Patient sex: M
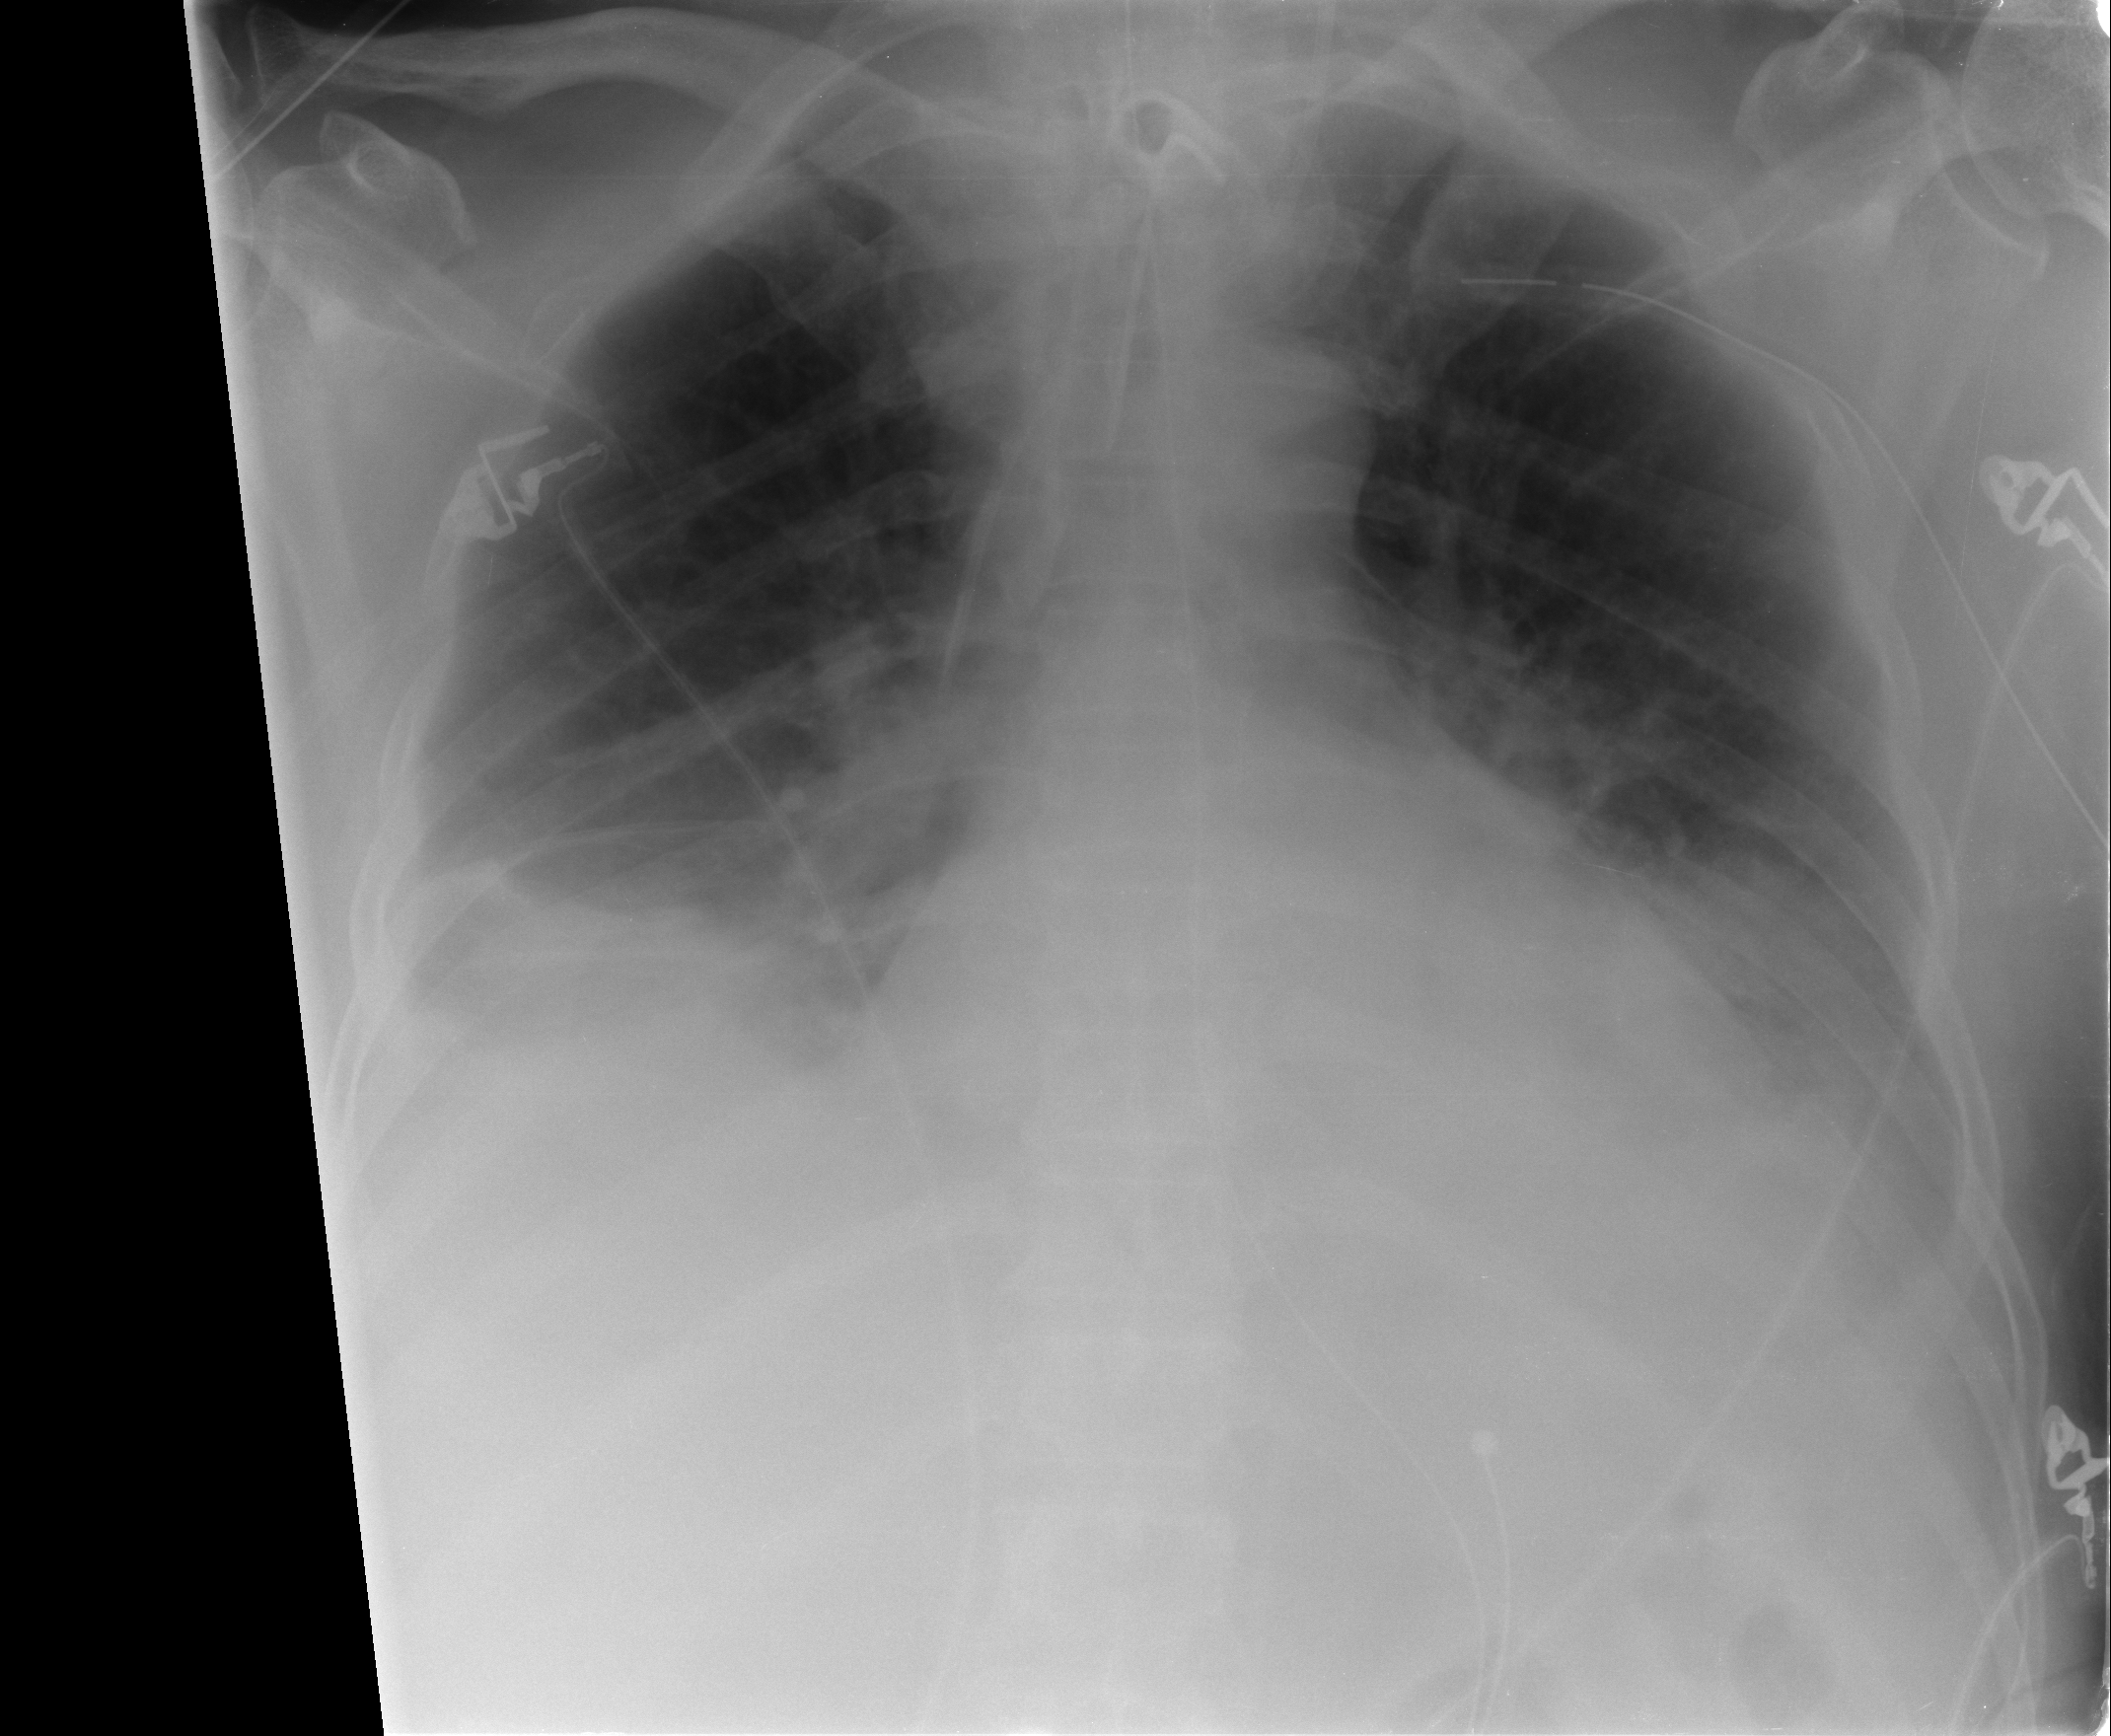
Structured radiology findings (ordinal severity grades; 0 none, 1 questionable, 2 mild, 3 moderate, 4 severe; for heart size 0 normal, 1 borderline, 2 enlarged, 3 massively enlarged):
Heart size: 2
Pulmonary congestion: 2
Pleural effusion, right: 2
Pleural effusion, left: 2
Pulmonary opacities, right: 1
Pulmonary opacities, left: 1
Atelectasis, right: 2
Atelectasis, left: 2